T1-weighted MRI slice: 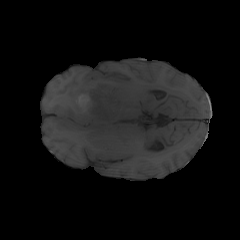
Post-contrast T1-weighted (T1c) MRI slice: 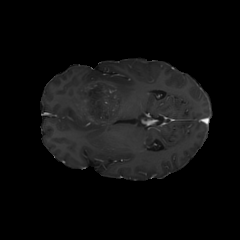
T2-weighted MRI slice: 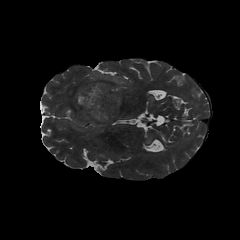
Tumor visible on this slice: yes